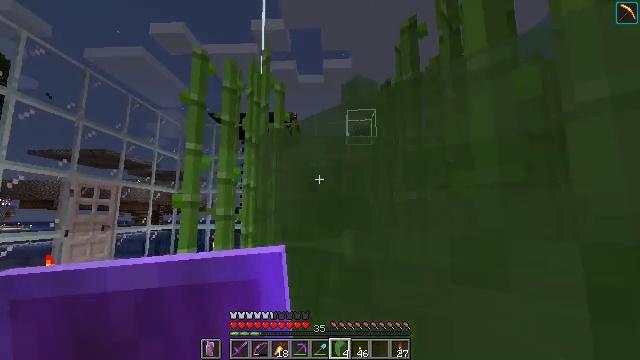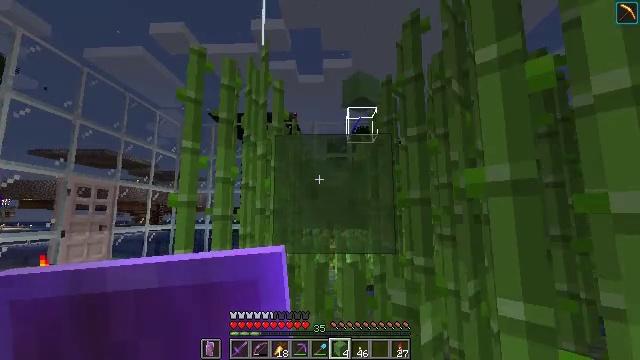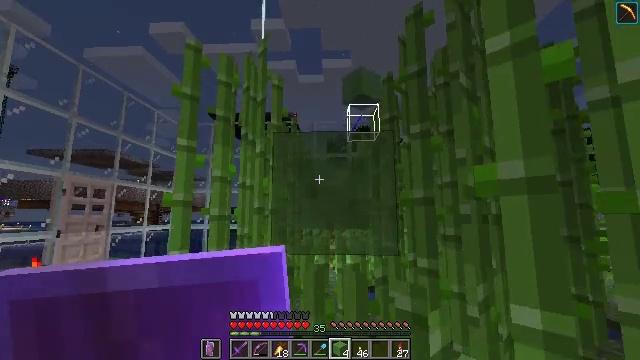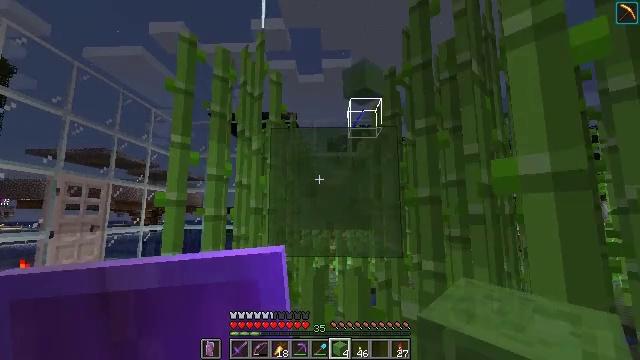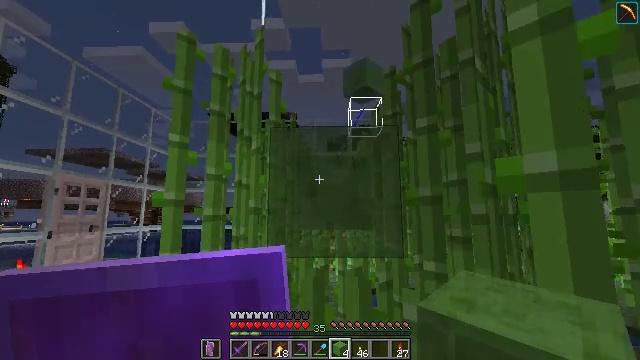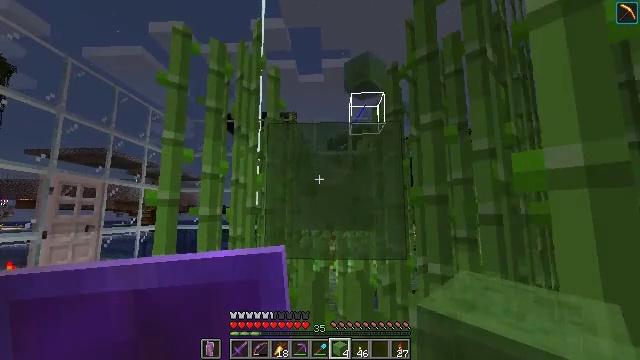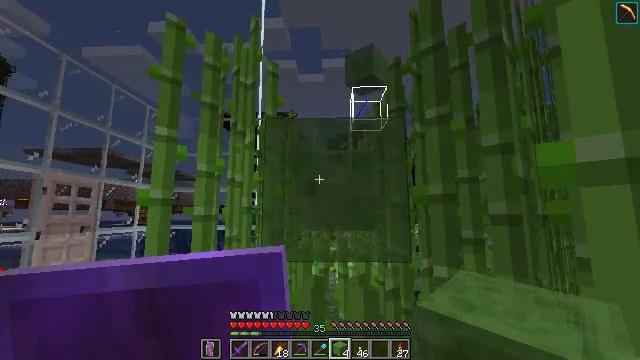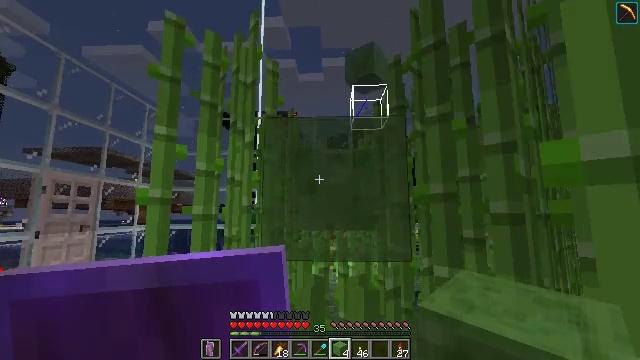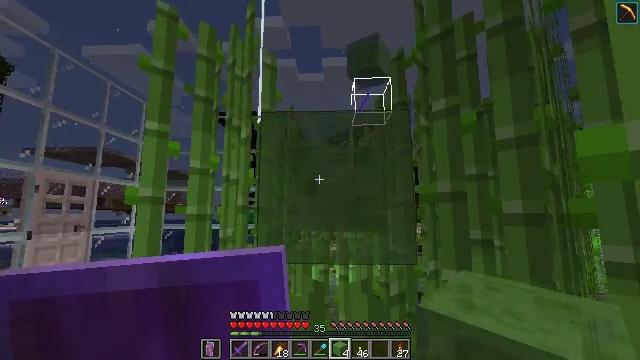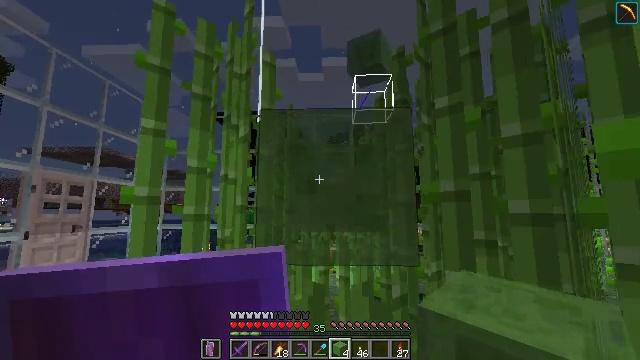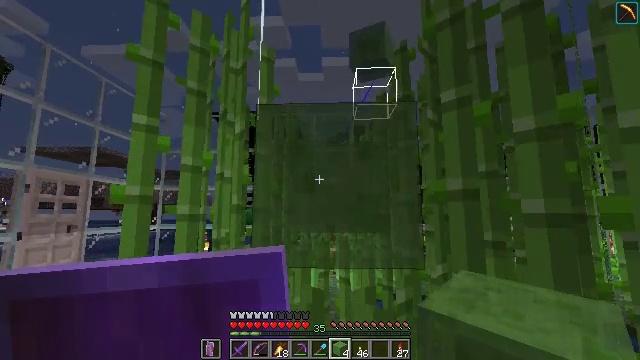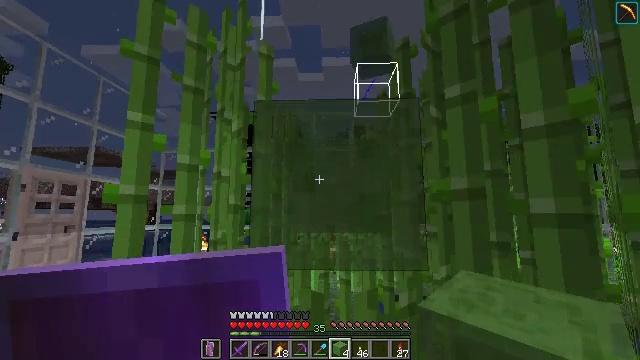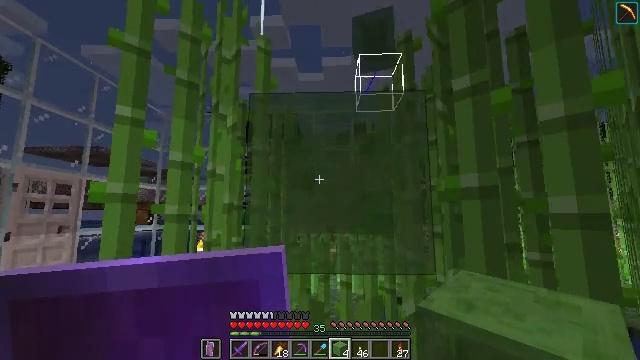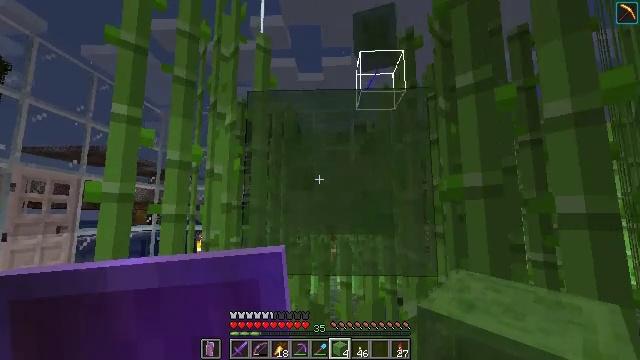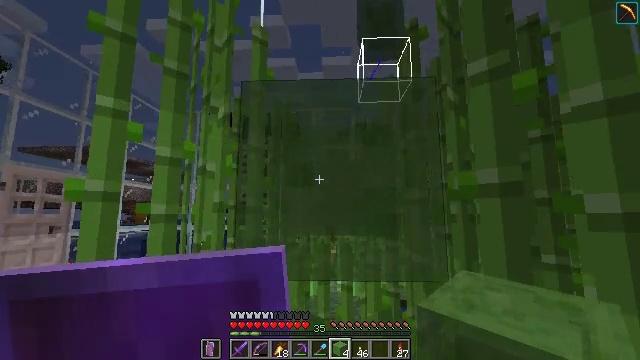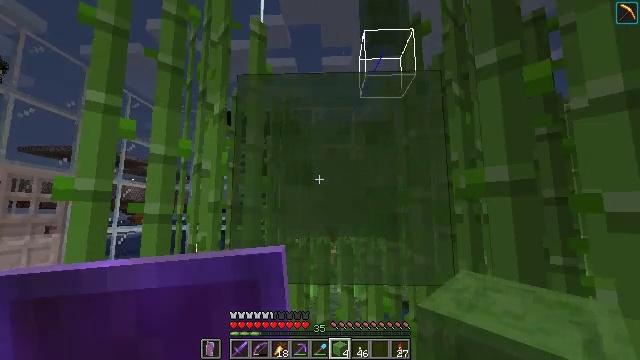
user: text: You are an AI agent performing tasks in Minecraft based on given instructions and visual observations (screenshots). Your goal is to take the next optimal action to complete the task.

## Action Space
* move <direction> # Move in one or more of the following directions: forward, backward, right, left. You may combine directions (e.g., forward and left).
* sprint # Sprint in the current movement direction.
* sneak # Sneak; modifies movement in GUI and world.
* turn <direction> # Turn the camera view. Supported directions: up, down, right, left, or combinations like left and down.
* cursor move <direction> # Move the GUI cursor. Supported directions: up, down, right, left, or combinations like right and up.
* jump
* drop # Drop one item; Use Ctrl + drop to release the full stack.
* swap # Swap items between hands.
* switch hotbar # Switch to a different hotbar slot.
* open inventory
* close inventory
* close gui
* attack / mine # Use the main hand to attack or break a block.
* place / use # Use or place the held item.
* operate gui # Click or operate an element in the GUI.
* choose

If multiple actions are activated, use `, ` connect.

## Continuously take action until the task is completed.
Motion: motion action
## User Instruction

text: Gather slime blocks for crafting purposes.
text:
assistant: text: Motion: move forward, sneak
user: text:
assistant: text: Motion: move forward, sneak
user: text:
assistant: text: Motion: move forward, sneak
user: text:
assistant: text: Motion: move forward, sneak
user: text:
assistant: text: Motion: move forward, sneak
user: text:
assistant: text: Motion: move forward, sneak
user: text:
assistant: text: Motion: move forward, sneak
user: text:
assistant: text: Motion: move forward, sneak
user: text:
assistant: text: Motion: move forward, sneak
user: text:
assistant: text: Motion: move forward, sneak
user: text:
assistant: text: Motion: move forward, sneak
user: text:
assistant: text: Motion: move forward, sneak
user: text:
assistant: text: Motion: move forward, sneak
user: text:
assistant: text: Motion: move forward, sneak
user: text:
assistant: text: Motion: move forward, sneak
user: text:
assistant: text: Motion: move forward, sneak
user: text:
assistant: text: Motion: move forward, sneak
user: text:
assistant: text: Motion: move forward, sneak
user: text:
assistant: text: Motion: move forward, sneak
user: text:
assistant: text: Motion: move forward, sneak
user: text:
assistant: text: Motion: move forward, sneak, turn up
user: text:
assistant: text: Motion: move forward, sneak, turn up
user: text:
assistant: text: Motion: move forward, sneak, turn up
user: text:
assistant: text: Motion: move forward, sneak
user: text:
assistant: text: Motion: move forward, sneak
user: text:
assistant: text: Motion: move forward, sneak
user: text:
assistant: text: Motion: move forward, sneak
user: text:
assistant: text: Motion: move forward, sneak
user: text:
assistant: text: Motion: move forward, sneak
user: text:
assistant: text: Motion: move forward, sneak